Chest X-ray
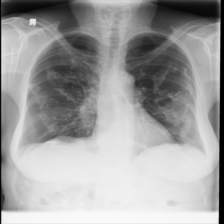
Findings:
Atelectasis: negative
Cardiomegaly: negative
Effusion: negative
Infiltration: negative
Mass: negative
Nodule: negative
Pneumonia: negative
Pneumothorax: negative
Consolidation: negative
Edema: negative
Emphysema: positive
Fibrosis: negative
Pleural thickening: negative
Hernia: negative